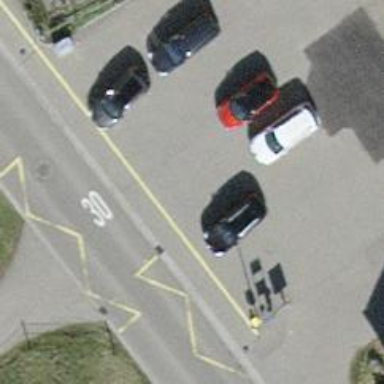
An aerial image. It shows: Platform for public transport on the road.